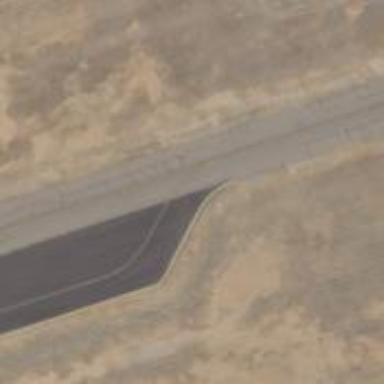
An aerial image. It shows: Image of taxiway at airport.